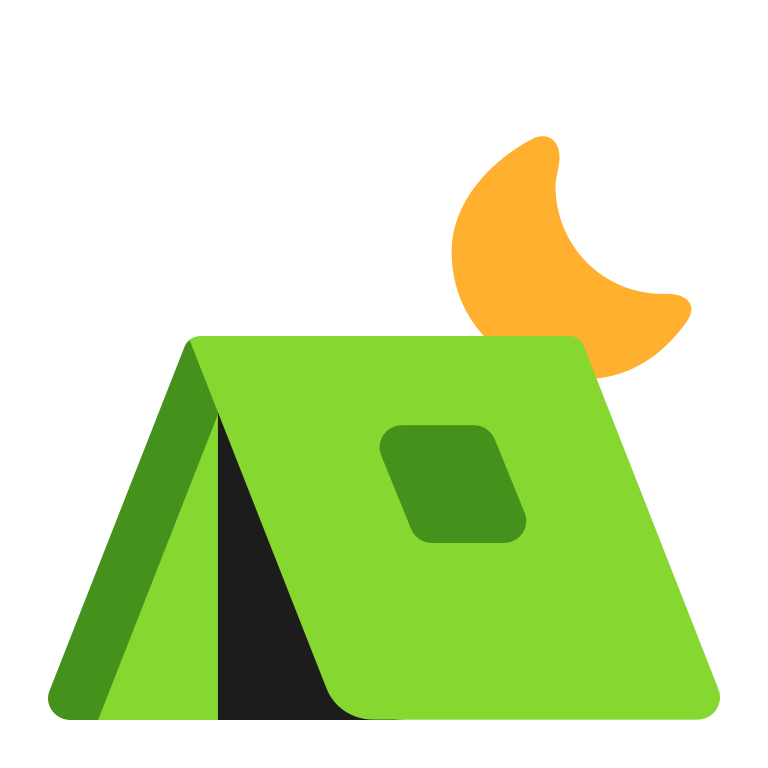
tent flat